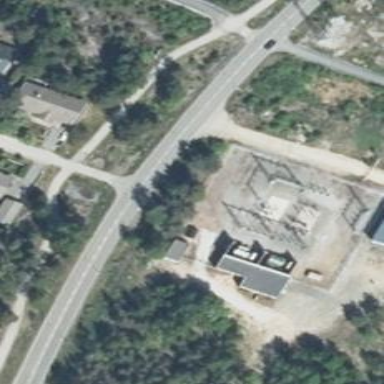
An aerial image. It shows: Substation for power supply.